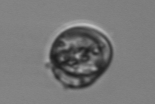
Label: Dinophyceae